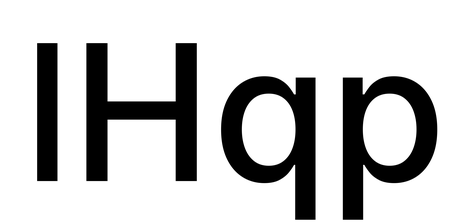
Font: Inter_Medium